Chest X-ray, PA view. Patient: 70 years old, sex F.
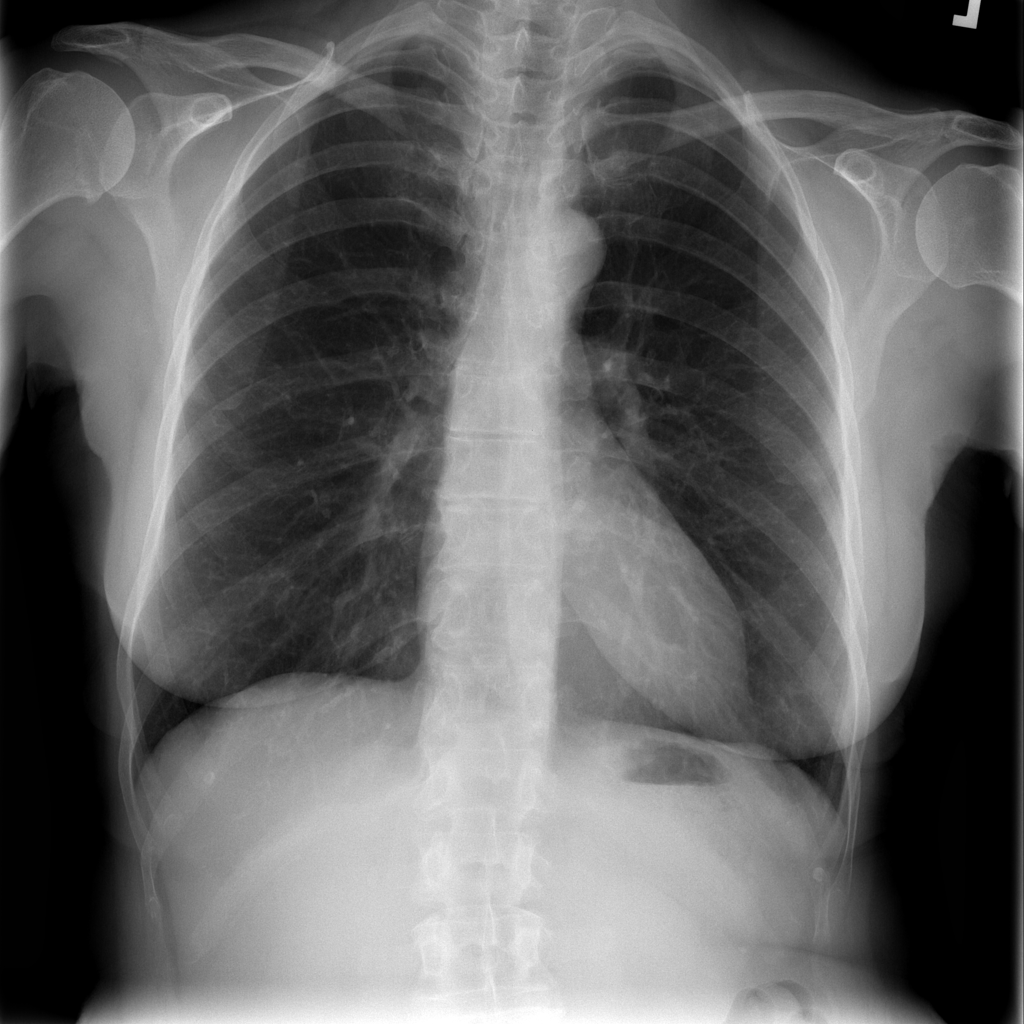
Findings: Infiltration